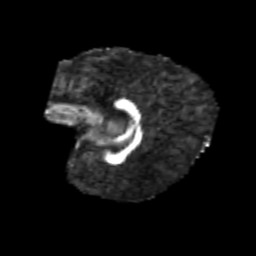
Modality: FA
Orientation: sagittal
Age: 6
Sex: female
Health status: healthy